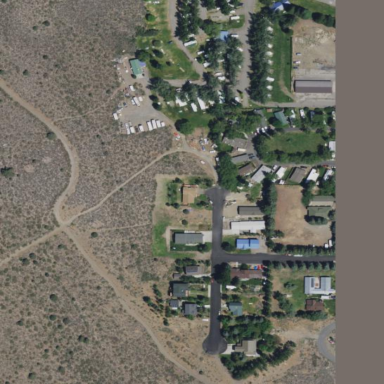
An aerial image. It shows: Caravan site with sanitary dump station for travelers.